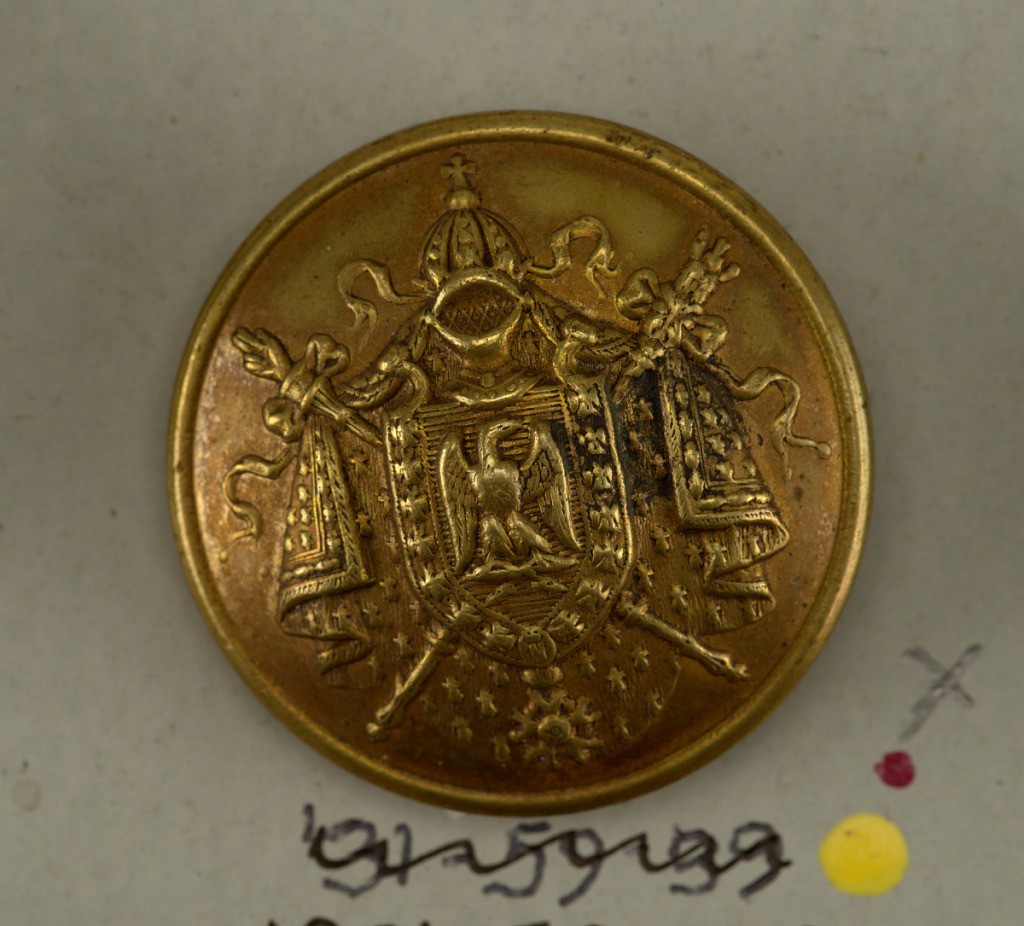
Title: Button
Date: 1852–70
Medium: Brass
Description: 1931-59-59: Convex button showing small sheild with eagle on m...